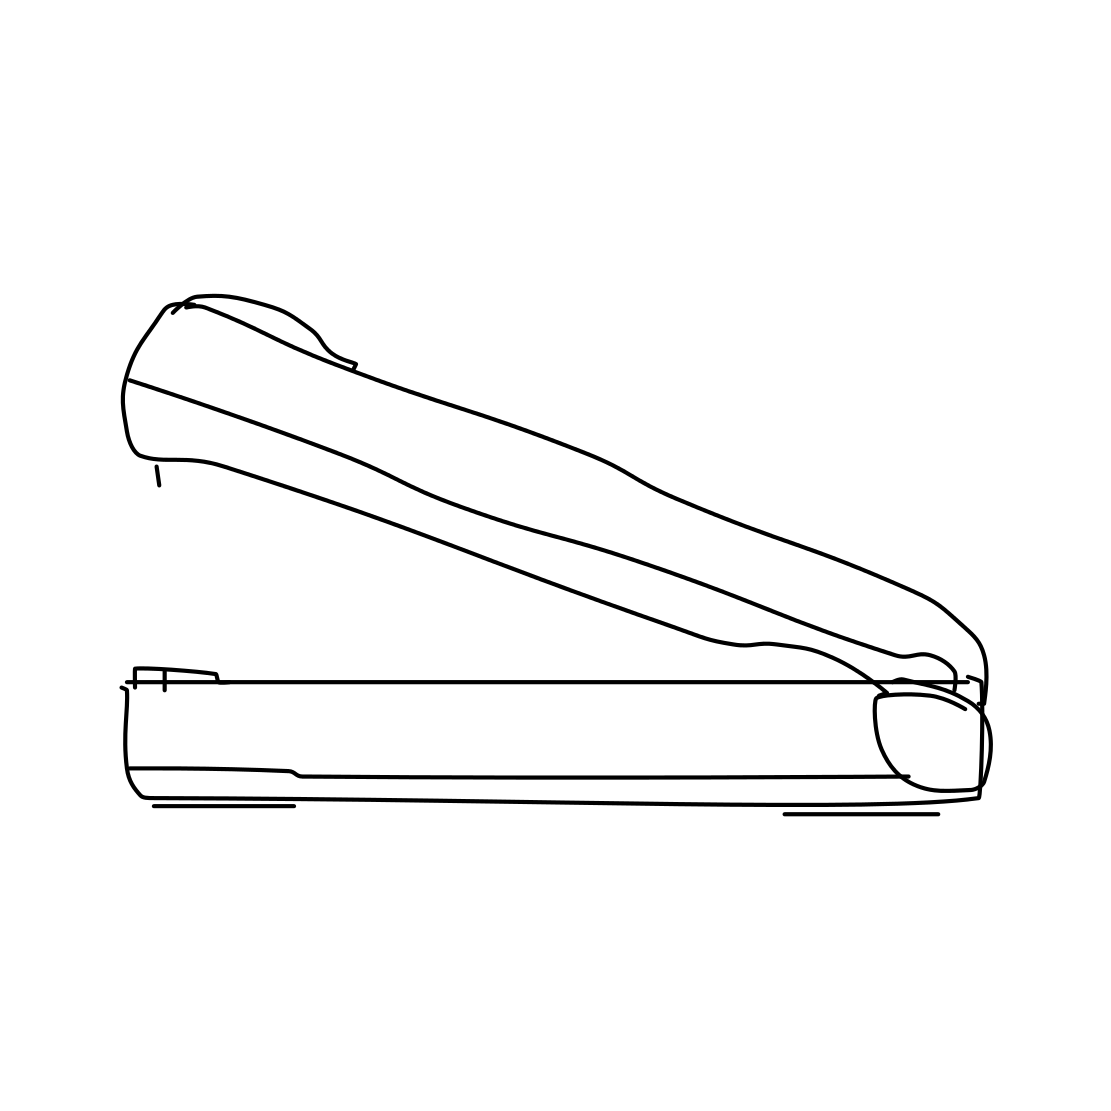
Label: stapler